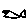
Label: fish